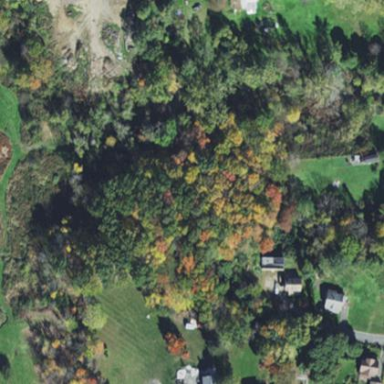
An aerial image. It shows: Beautiful woodland area.